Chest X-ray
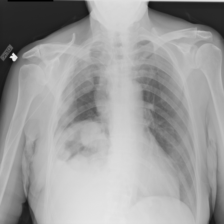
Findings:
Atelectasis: negative
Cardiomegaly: negative
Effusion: negative
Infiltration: negative
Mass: positive
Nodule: negative
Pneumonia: negative
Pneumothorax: negative
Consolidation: negative
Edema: negative
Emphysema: negative
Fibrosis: negative
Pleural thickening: negative
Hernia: negative